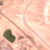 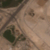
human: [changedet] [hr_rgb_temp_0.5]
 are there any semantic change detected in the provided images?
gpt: New big road is present in the middle of the desert near the lake.